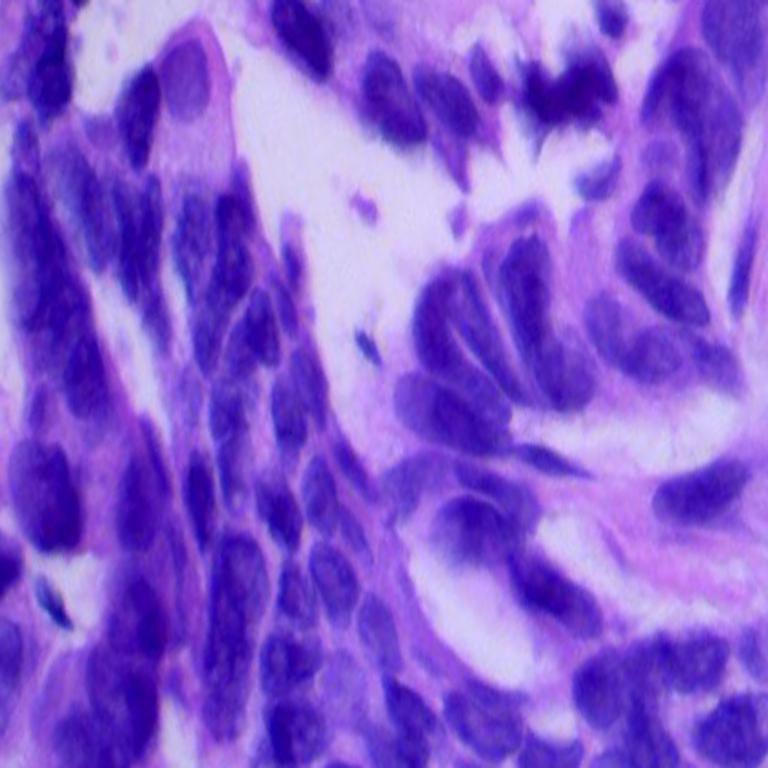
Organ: lung
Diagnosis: adenocarcinomas